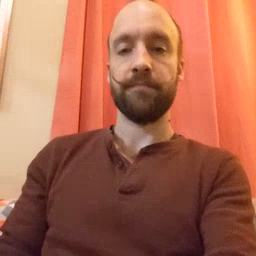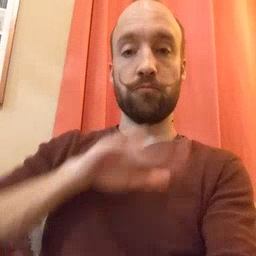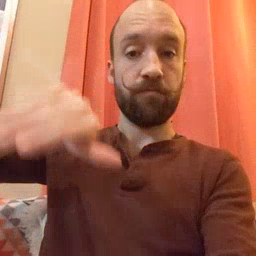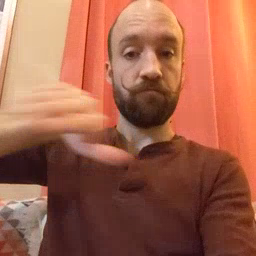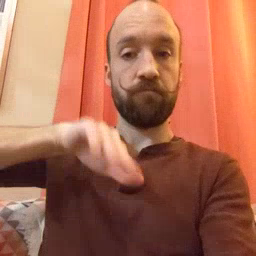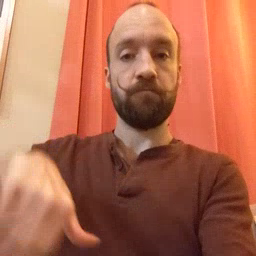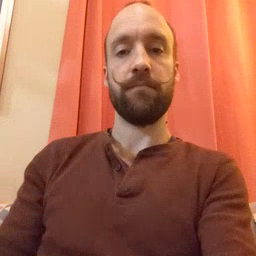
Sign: pool